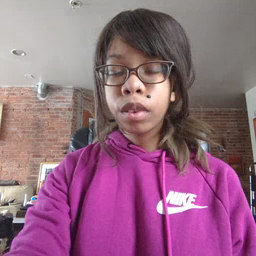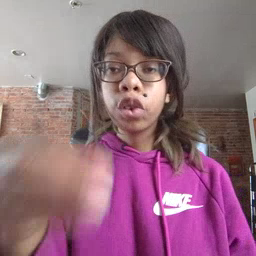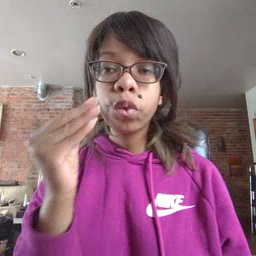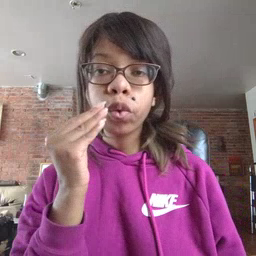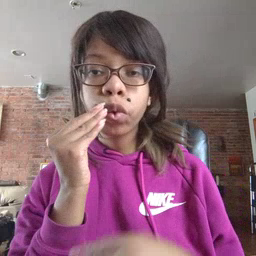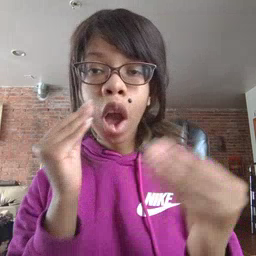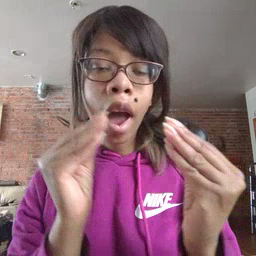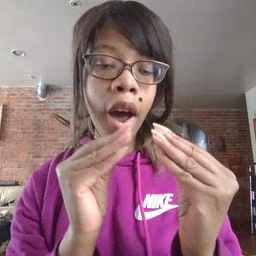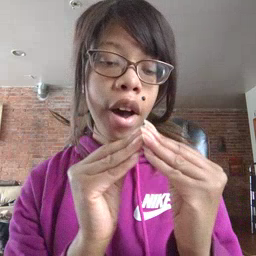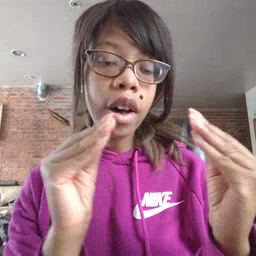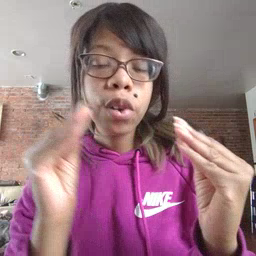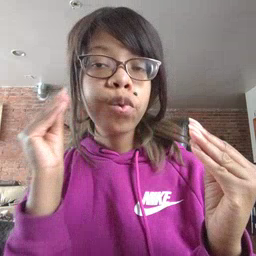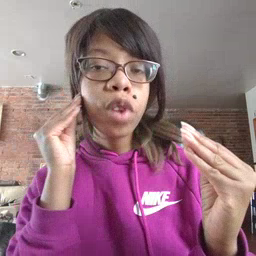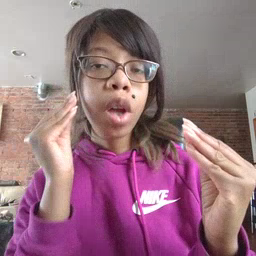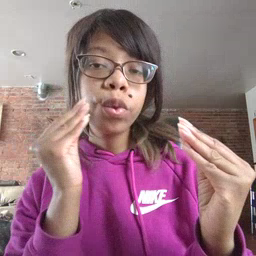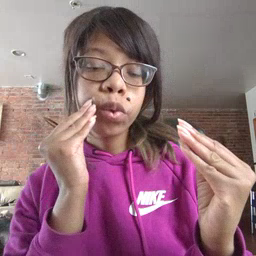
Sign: kiss